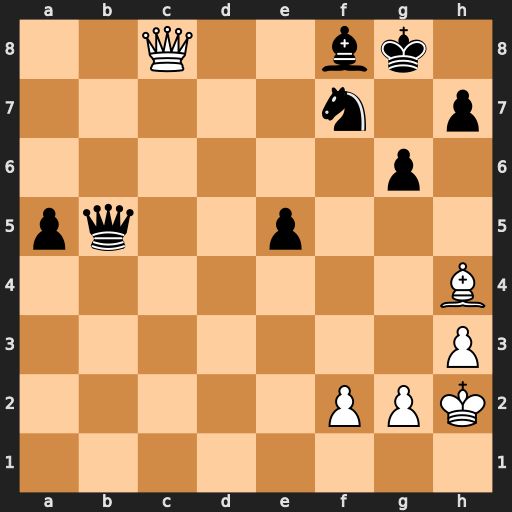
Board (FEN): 2Q2bk1/5n1p/6p1/pq2p3/7B/7P/5PPK/8
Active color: w
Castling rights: -
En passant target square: -
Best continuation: Be7 Nd8 Qxd8